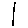
Label: line